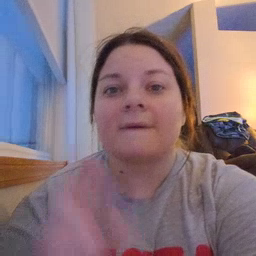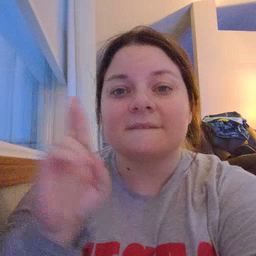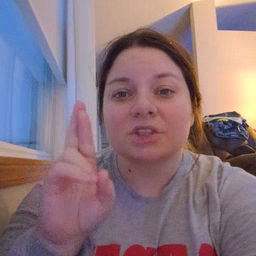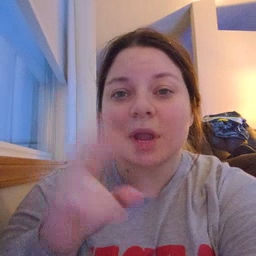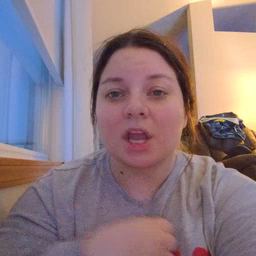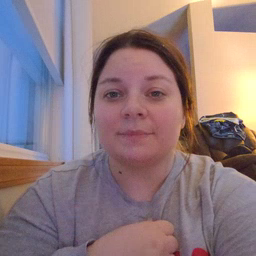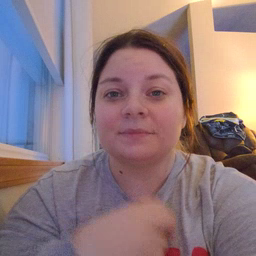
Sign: refrigerator